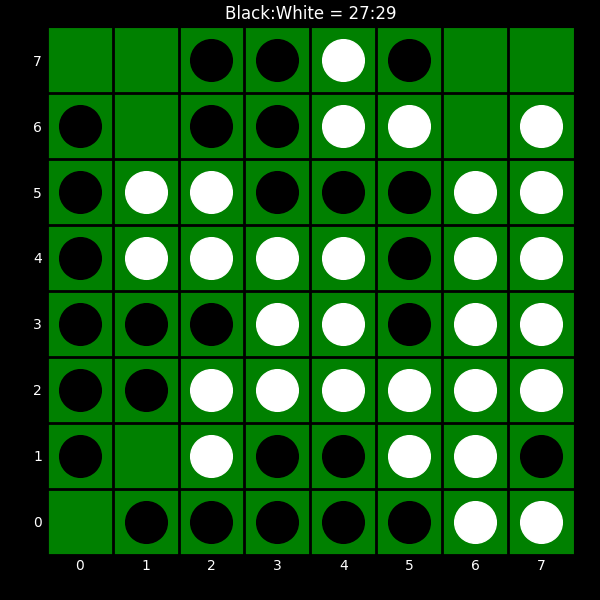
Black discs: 27
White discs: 29